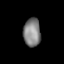
Tissue: lung
Cell type: Epithelial cells
Senescence score: 0.2421
Nuclear area (px): 478
Mean DAPI intensity: 129.847